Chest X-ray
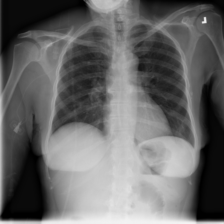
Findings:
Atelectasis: negative
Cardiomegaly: negative
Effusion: negative
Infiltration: negative
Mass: negative
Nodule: negative
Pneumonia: negative
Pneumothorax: negative
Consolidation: negative
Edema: negative
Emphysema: negative
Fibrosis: negative
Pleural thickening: negative
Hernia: negative